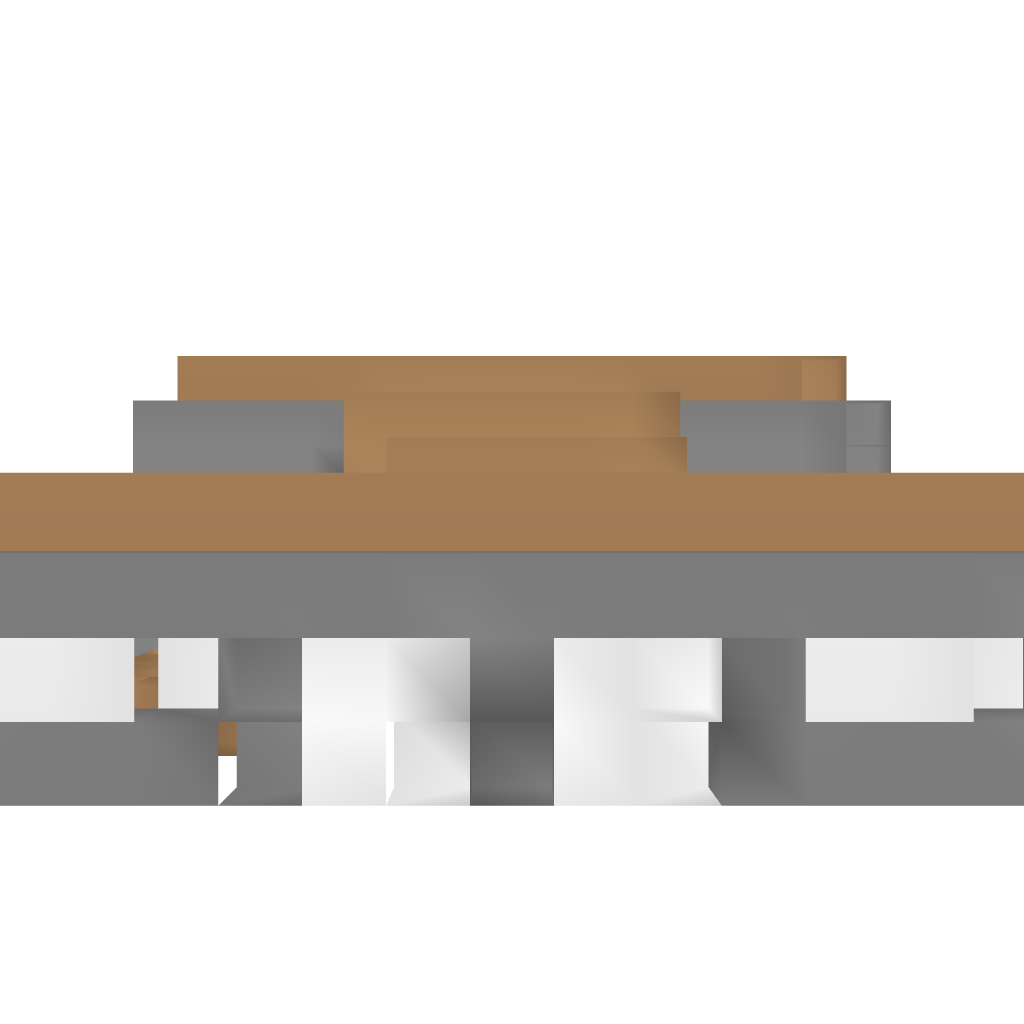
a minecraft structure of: Grand hotel good quality